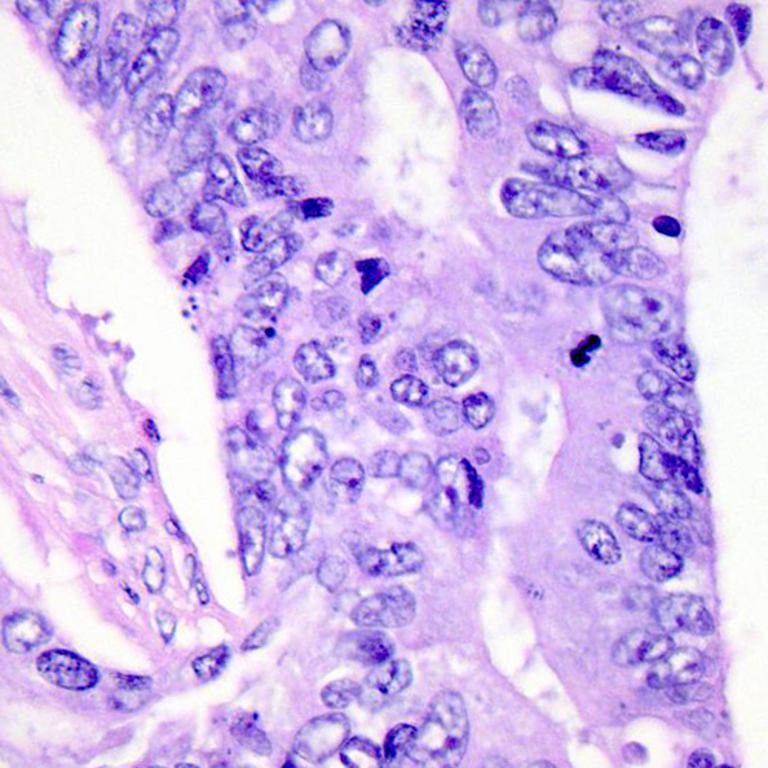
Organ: colon
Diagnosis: adenocarcinomas